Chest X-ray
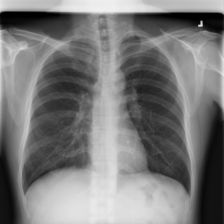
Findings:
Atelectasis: positive
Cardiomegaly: negative
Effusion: negative
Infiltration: negative
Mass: negative
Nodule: negative
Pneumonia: negative
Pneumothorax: negative
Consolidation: negative
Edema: negative
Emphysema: negative
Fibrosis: negative
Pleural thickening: negative
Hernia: negative